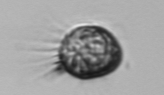
Label: Ciliophora